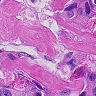
Metastatic tissue present: yes